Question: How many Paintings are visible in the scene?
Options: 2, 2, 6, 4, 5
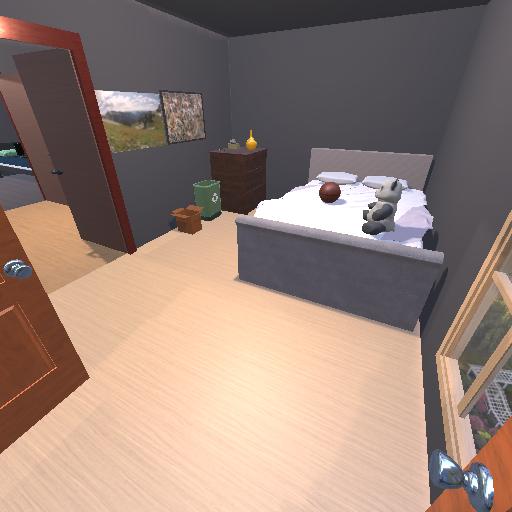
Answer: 2